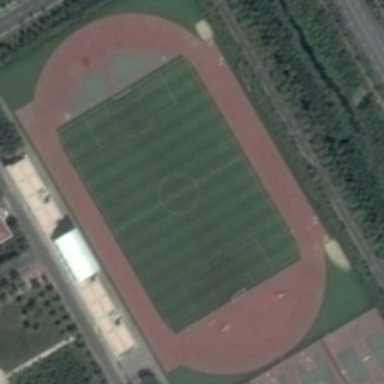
Many green trees are around a playground with a football field in it .